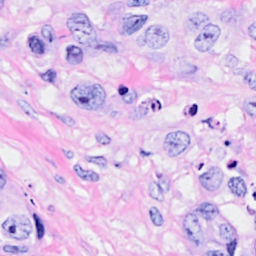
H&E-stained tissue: Breast